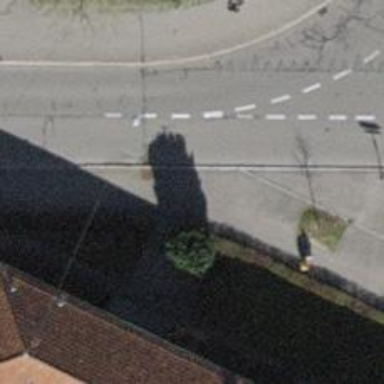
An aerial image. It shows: Asphalt sidewalk.